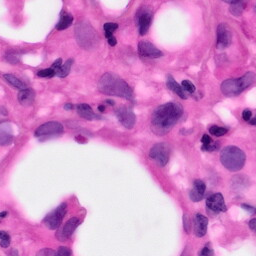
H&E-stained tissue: Pancreatic